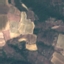
Label: PermanentCrop